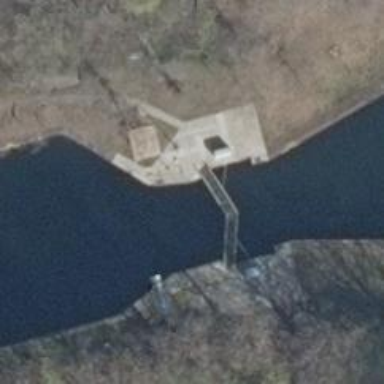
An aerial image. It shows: Lock gate on waterway.